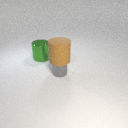
large brown rubber cylinder above small gray metal cylinder